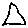
Label: triangle